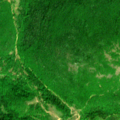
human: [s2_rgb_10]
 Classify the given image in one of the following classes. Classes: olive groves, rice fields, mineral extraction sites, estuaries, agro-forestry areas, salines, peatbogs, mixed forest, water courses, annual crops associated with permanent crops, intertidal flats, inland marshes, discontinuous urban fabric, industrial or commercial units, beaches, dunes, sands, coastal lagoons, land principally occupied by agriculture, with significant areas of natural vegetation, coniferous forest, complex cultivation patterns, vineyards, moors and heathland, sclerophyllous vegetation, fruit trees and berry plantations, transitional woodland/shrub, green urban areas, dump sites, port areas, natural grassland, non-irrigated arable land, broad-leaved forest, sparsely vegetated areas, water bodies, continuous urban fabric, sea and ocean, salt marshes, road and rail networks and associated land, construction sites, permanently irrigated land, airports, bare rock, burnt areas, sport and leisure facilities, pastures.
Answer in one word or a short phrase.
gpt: complex cultivation patterns, broad-leaved forest, natural grassland, transitional woodland/shrub